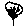
Label: tree